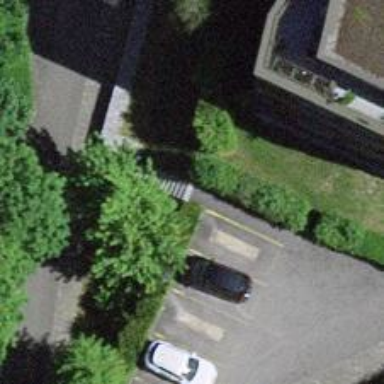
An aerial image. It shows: Road with steps.